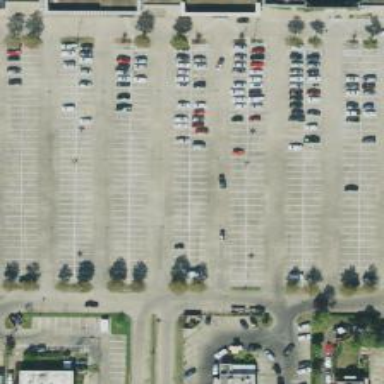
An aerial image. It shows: Parking space.